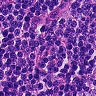
Metastatic tissue present: yes